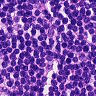
Metastatic tissue present: no